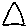
Label: triangle